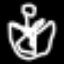
Label: angel